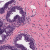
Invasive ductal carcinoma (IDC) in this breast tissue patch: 0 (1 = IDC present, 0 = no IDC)